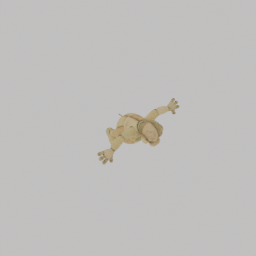
Label: animals